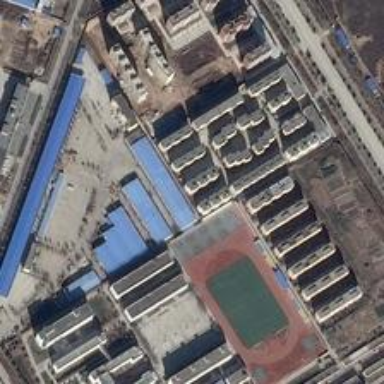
What close to the football field are a rectangular block and a triangular area .